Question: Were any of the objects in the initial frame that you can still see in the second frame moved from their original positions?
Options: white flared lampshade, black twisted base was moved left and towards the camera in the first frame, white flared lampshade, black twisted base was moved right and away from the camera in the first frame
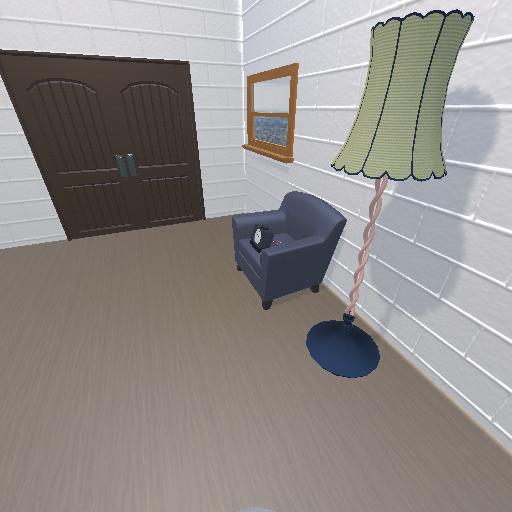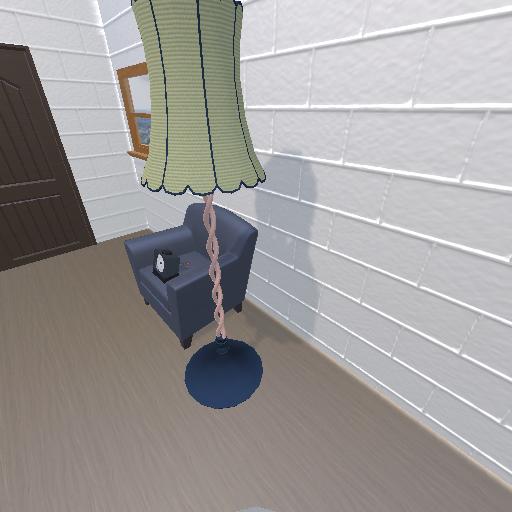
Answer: white flared lampshade, black twisted base was moved left and towards the camera in the first frame